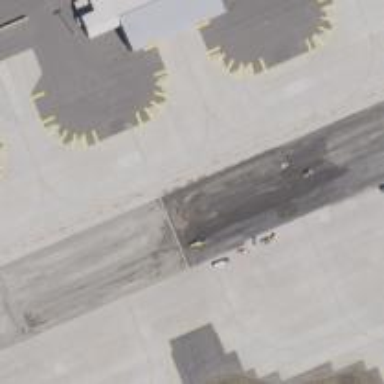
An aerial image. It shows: Image of taxiway at airport.